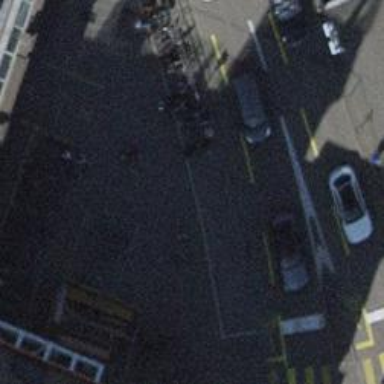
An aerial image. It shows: Motorcycle parking area.